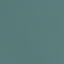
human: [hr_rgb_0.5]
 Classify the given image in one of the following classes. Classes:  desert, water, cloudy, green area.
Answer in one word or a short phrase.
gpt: water